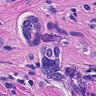
Metastatic tissue present: yes